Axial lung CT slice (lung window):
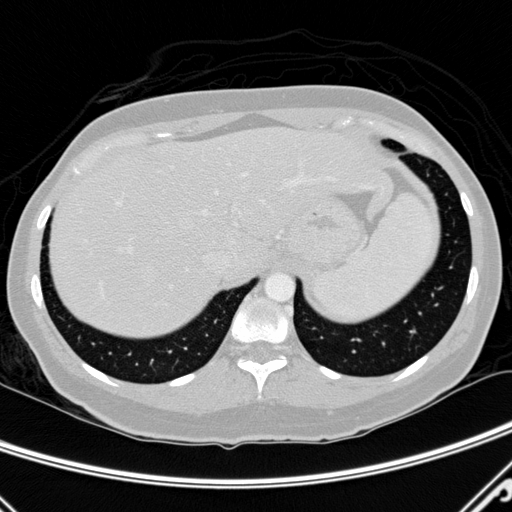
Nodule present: no